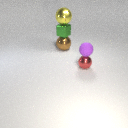
small green metal cube below large yellow metal sphere